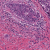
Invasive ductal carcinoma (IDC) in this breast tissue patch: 1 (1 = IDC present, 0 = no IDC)